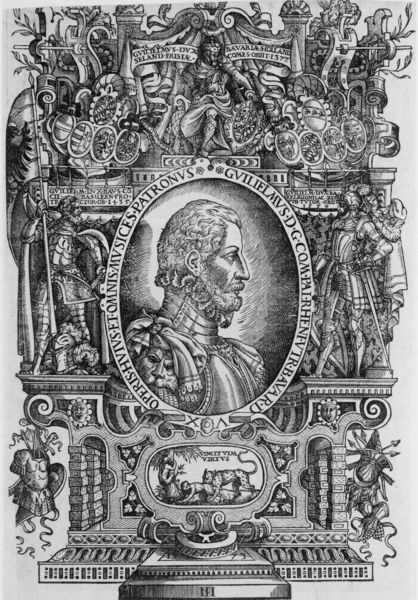
Titel: Bildnis von Wilhelm V, Herzog von Bayern
Künstler: Johann Nell
Institution: (Seriendruck)
Schlagwörter: adler, mann, schatten, weiß, wolf, menschen, frisur, grau, hintergrund, licht, nase, profil, schwarz, zeichnung, tier, tiere, ornament, schleife, bart, kragen, rahmen, sockel, steine, vollbart, bildnis, halskrause, herr, portrait, porträt, auge, haare, adel, personen, kinn, locken, renaissance, oval, holzschnitt, schrift, bilder, fahne, flagge, grafik, graphik, figuren, könig, lanze, tafel, kartusche, inschrift, büste, ornamente, verzierung, podest, maske, medaillon, druck, druckgraphik, schwarz-weiß, schraffur, radierung, stich, widmung, illustration, schwert, uniform, waffen, herrscher, allegorie, krause, ritter, löwenkopf, armee, fürst, rüstung, altar, buchdruck, wappen, schnörkel, harnisch, feldherr, löwe, macht, konsole, speer, edelmann, schnecken, kupferstich, pfeile, insignien, wilhelm, latein, schilde, rüstungen, umschrift, frontispiz, seriendruck, beiwerk, spruchbänder, schriftbänder, kleinteilig, rollwerk, stahlstich, schnörksel, löwenkherz